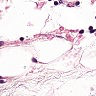
Metastatic tissue present: no